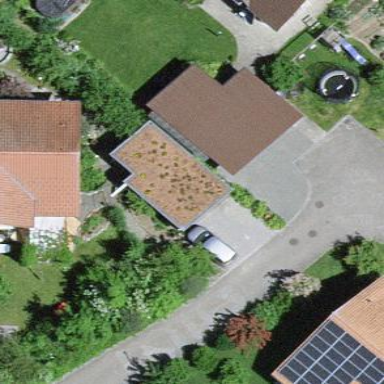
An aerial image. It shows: View of roof of building.